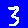
Digit: 3